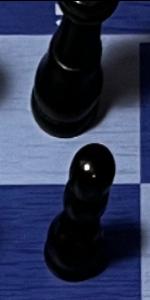
Label: Pawn_Black